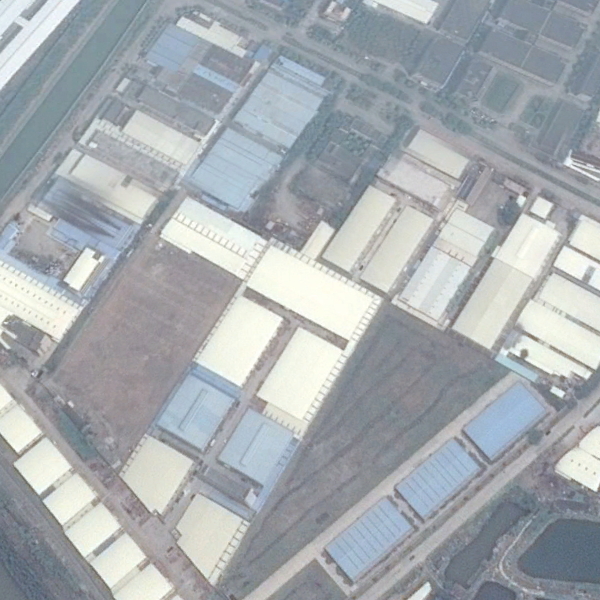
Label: Industrial